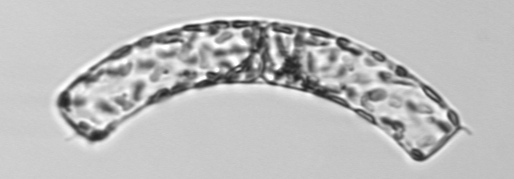
Label: Guinardia_striata